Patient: sex F, age 69
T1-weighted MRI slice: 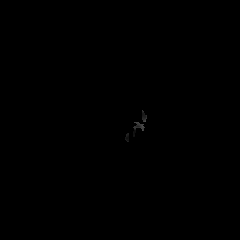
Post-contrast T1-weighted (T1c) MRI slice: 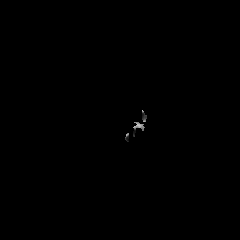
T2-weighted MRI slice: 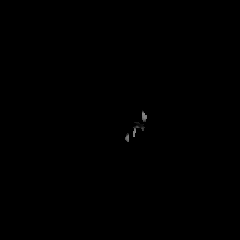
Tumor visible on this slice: no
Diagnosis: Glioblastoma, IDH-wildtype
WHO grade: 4